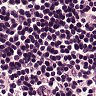
Metastatic tissue present: no